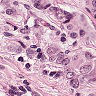
Metastatic tissue present: yes